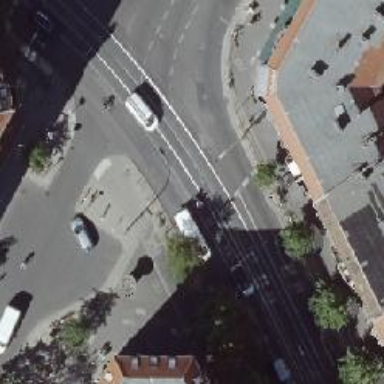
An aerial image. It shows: Road with traffic signals.